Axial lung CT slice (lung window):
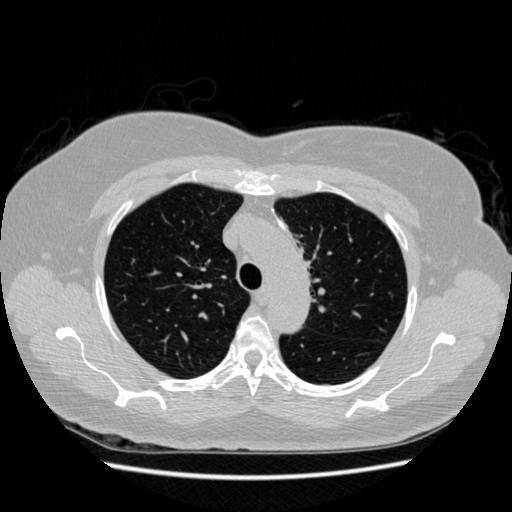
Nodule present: no